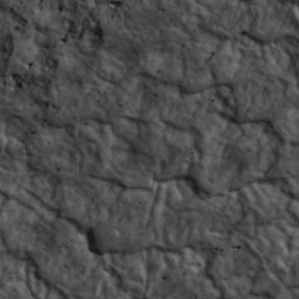
Label: non_frost